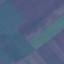
Label: AnnualCrop